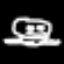
Label: frog